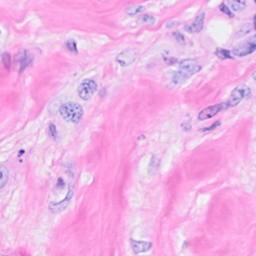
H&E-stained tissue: Breast